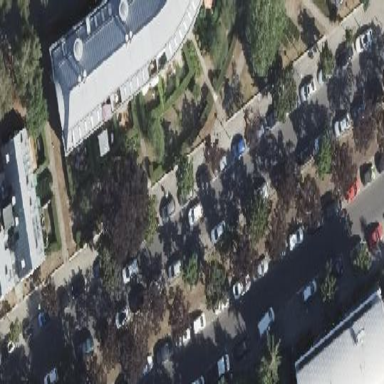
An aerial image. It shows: Street-side parking area with parallel orientation. The surface is made of paving stones.